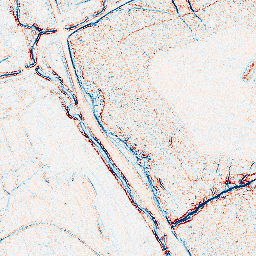
Category: edge_preserving
Decomposition family: bilateral
Decomposition parameters: d: 5
sigma_color: 25
sigma_space: 150
Upsampling method: quintic
Upsampling parameters: scale: 8
Upsampling scale: 8